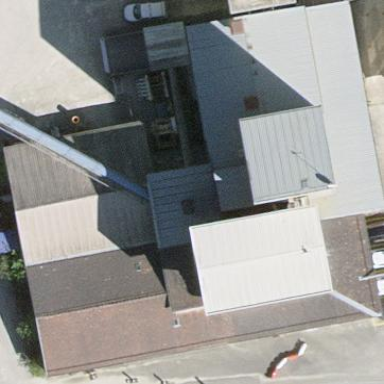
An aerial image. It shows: Industrial building.